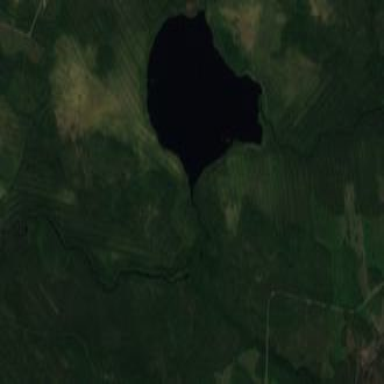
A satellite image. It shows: Beautiful lake surrounded by nature.